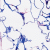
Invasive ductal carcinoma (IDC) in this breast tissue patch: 0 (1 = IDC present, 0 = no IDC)